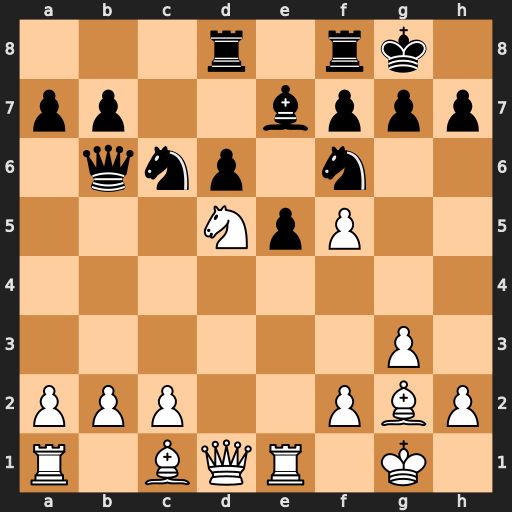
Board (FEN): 3r1rk1/pp2bppp/1qnp1n2/3NpP2/8/6P1/PPP2PBP/R1BQR1K1
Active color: w
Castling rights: -
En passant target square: -
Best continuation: Nxb6